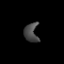
Tissue: lung
Cell type: Myeloid cells
Senescence score: 0.1763
Nuclear area (px): 259
Mean DAPI intensity: 70.015